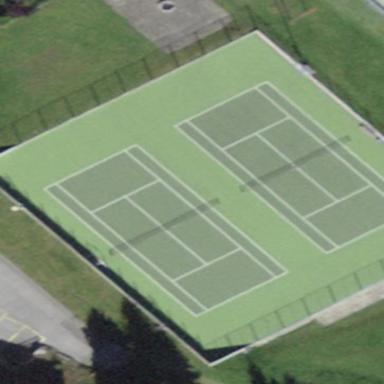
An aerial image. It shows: Tennis court in leisure pitch.